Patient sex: M
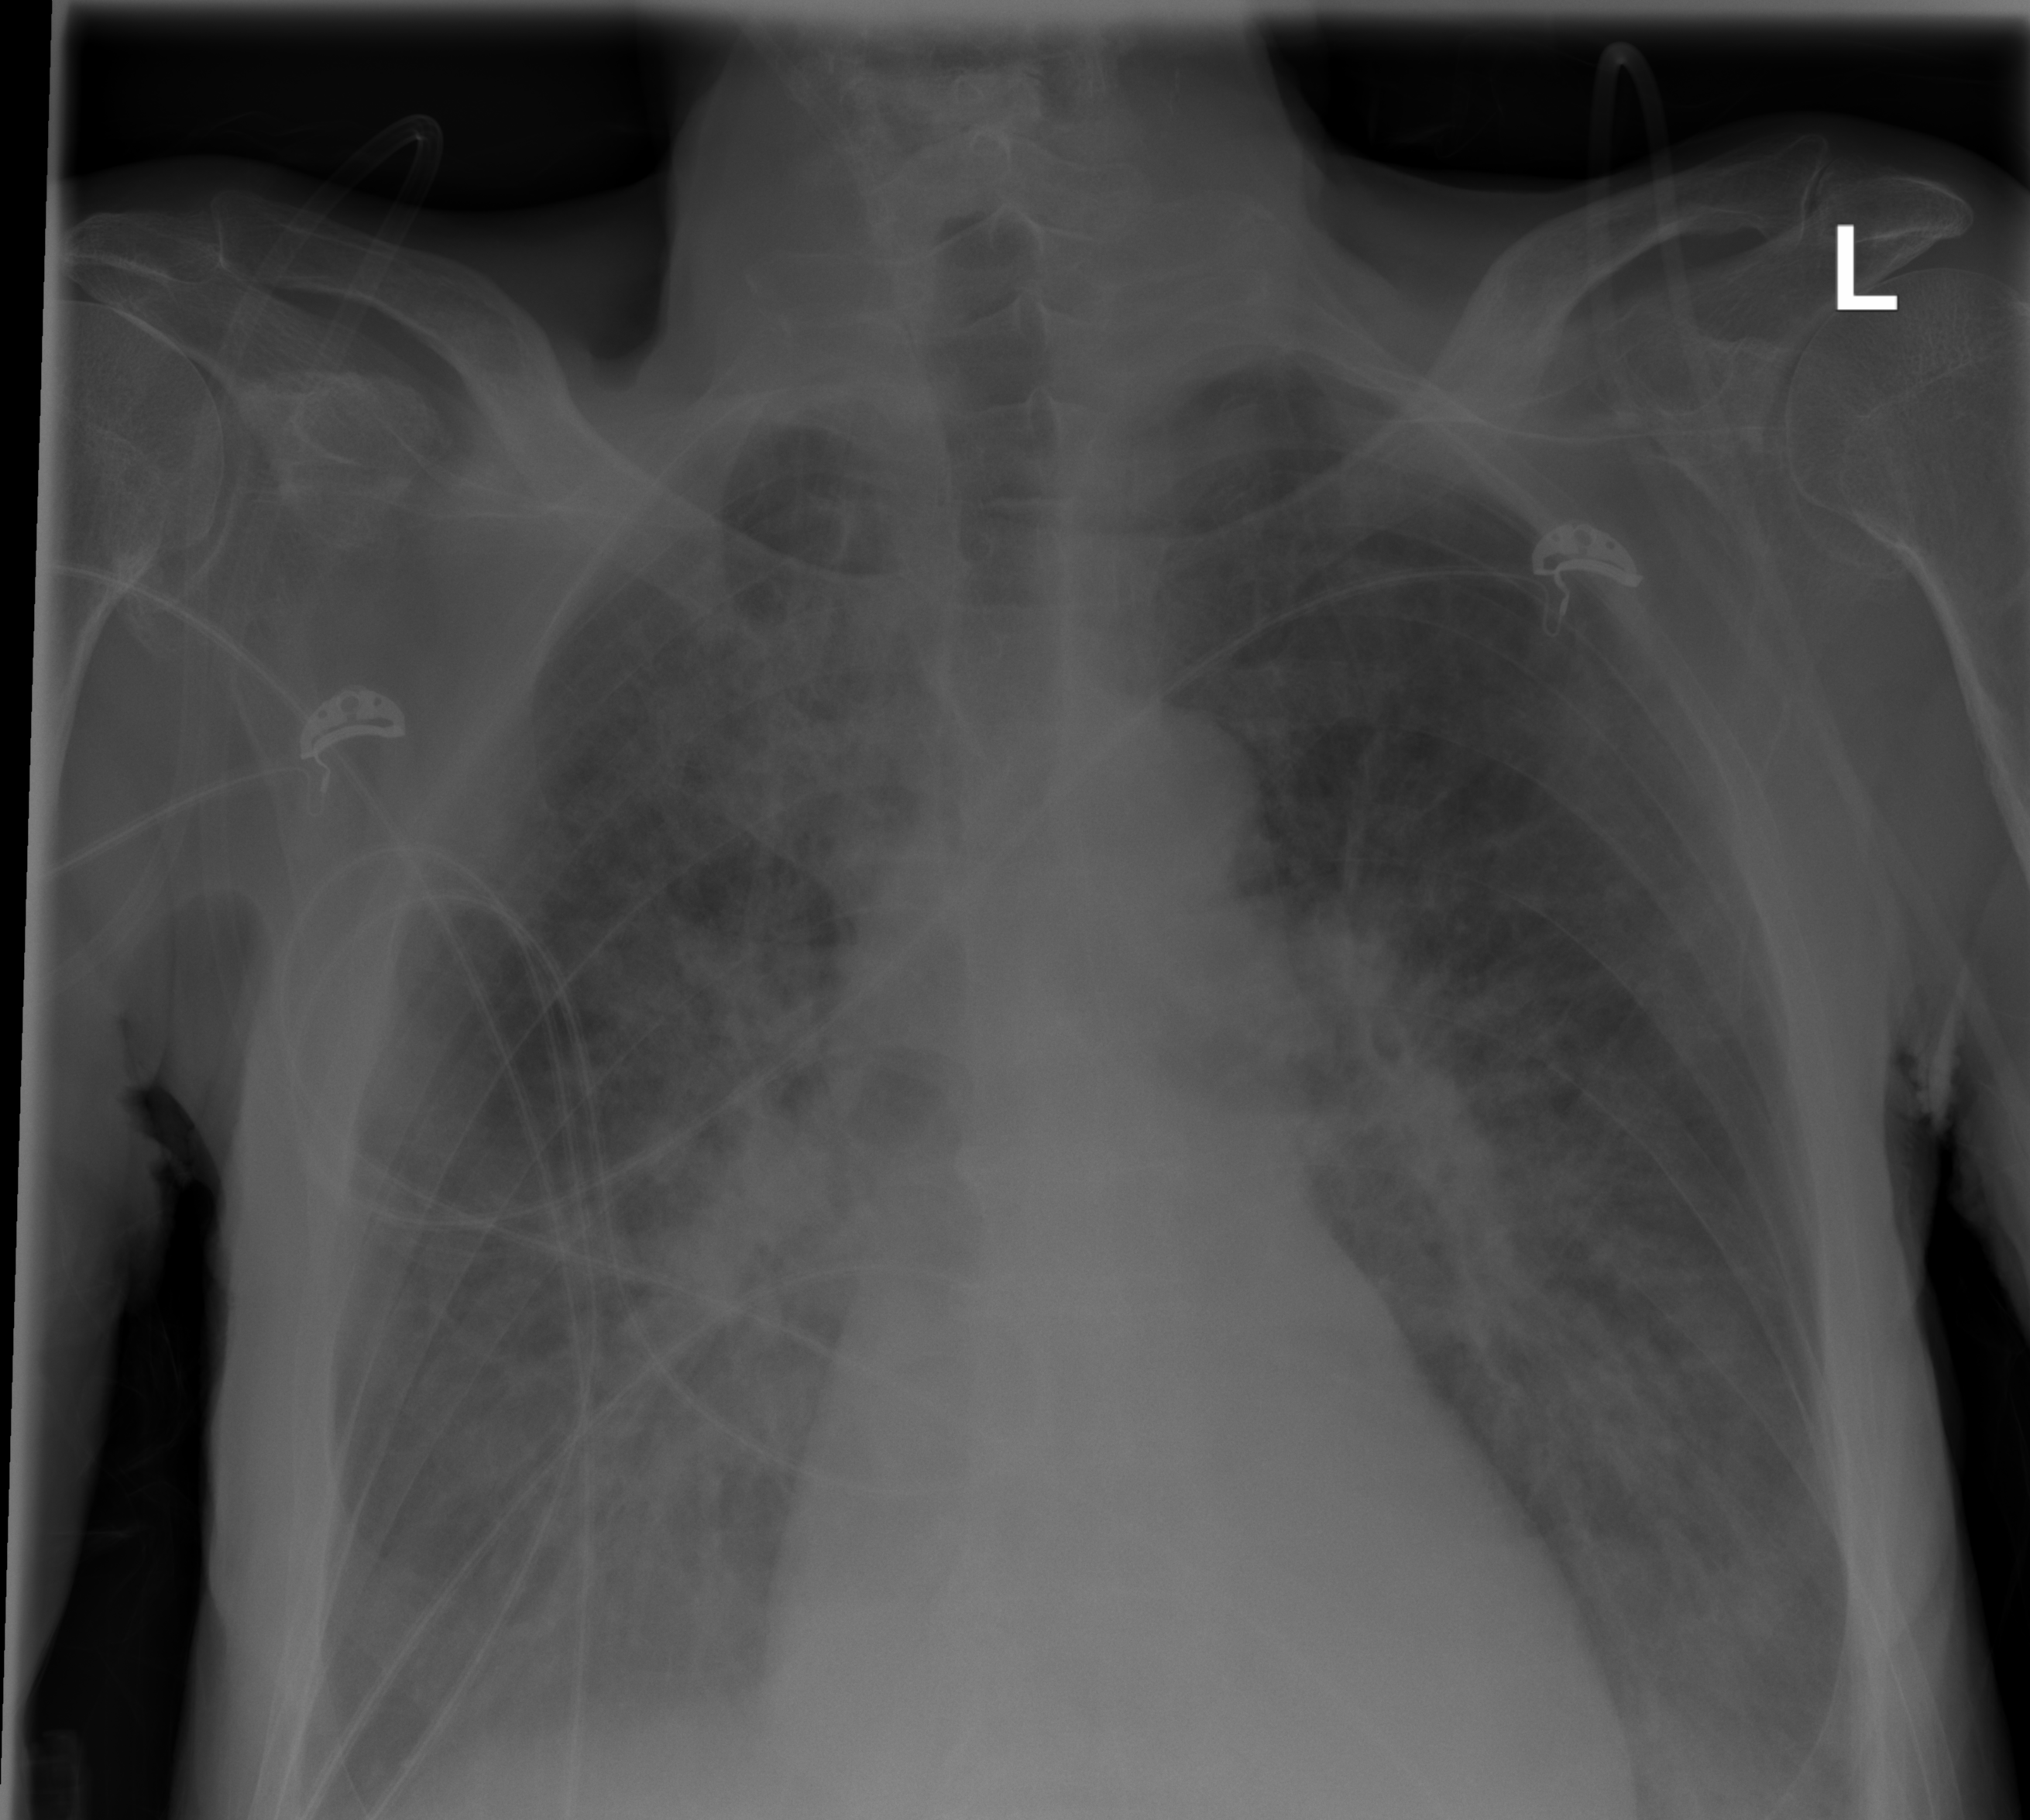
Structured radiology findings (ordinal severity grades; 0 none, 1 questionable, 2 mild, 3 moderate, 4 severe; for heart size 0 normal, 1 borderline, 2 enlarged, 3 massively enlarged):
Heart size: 0
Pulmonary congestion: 3
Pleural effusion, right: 2
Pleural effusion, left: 2
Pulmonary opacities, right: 2
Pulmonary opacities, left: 2
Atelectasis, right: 2
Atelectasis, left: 2